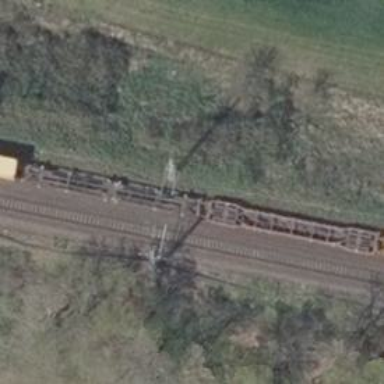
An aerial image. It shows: Railway milestone.